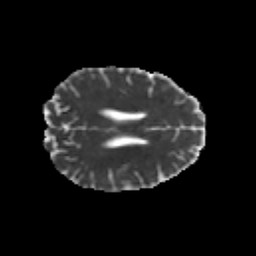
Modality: MD
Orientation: axial
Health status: healthy
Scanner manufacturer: philips
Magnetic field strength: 3 T
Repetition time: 6.964 s
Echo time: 0.092 s